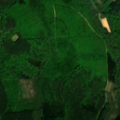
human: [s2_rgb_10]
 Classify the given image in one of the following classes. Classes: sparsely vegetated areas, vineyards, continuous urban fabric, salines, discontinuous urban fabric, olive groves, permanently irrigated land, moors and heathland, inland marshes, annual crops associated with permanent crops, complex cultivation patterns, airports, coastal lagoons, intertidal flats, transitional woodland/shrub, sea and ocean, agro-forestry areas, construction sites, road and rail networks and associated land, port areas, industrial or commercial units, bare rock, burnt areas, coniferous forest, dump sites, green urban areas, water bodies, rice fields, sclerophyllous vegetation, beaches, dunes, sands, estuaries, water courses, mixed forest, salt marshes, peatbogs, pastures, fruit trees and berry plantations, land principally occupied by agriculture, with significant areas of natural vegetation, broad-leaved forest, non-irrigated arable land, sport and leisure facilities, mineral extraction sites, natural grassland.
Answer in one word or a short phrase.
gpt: broad-leaved forest, coniferous forest, mixed forest, transitional woodland/shrub